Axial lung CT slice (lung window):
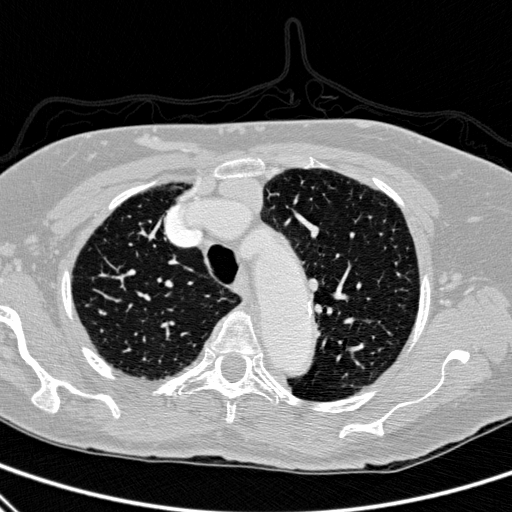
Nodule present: no